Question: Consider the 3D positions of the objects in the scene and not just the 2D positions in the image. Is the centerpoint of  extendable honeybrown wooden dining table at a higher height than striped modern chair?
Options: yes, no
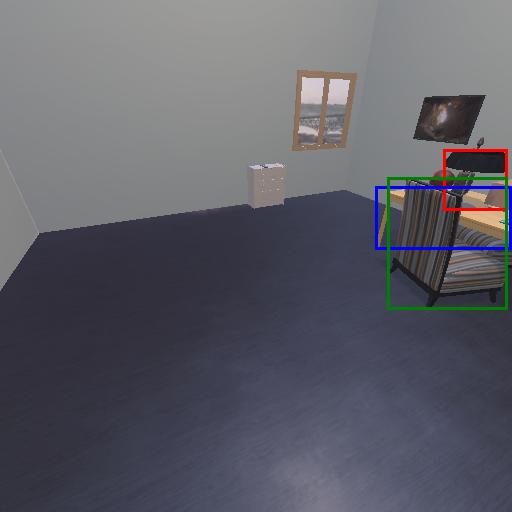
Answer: yes